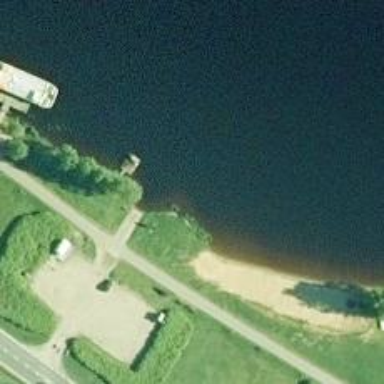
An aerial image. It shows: Slipway on leisure land.